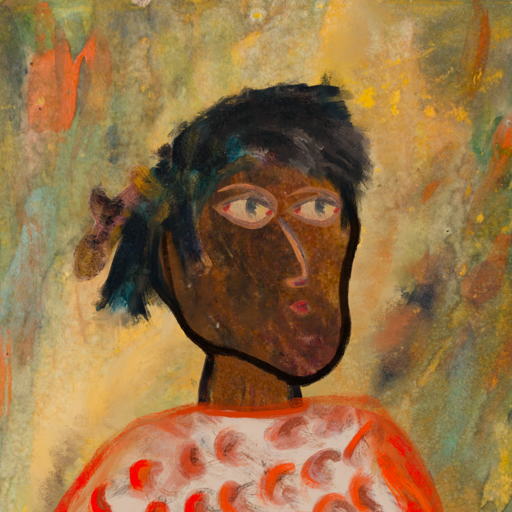
Background: Comrade, Head And Neck Side: Mosgoul, Face Side: GypsyMother, Bust: Rupkatha, Hair Side: Pipe, Head Accessory: Blank, Second Necklace: Blank, Necklace: Blank, Baby: Blank